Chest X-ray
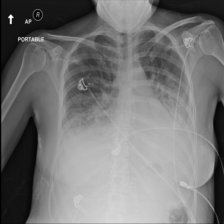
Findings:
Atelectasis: positive
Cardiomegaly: negative
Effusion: negative
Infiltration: negative
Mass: negative
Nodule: negative
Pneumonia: negative
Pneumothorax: negative
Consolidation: negative
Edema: negative
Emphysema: negative
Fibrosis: negative
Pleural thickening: negative
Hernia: negative